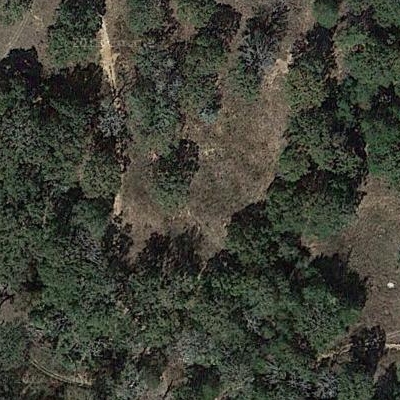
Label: eForest